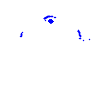
Particle: pion